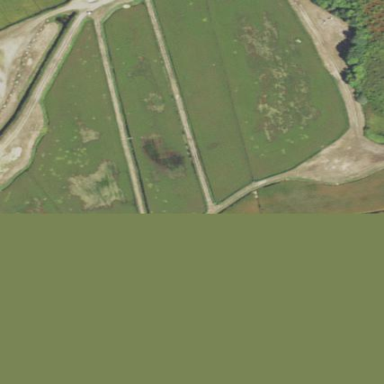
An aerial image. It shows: Farmland with wetland area.